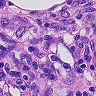
Metastatic tissue present: yes